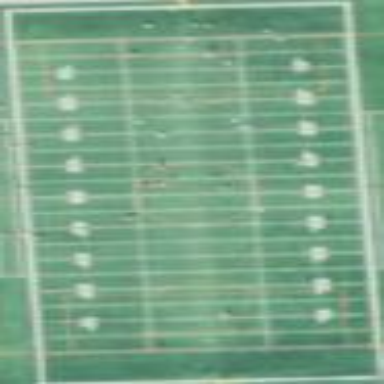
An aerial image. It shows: Pitch for American football.